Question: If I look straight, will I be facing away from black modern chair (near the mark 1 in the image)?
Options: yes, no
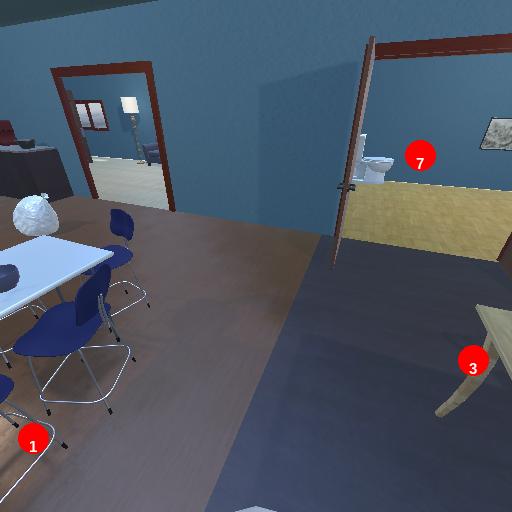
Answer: yes